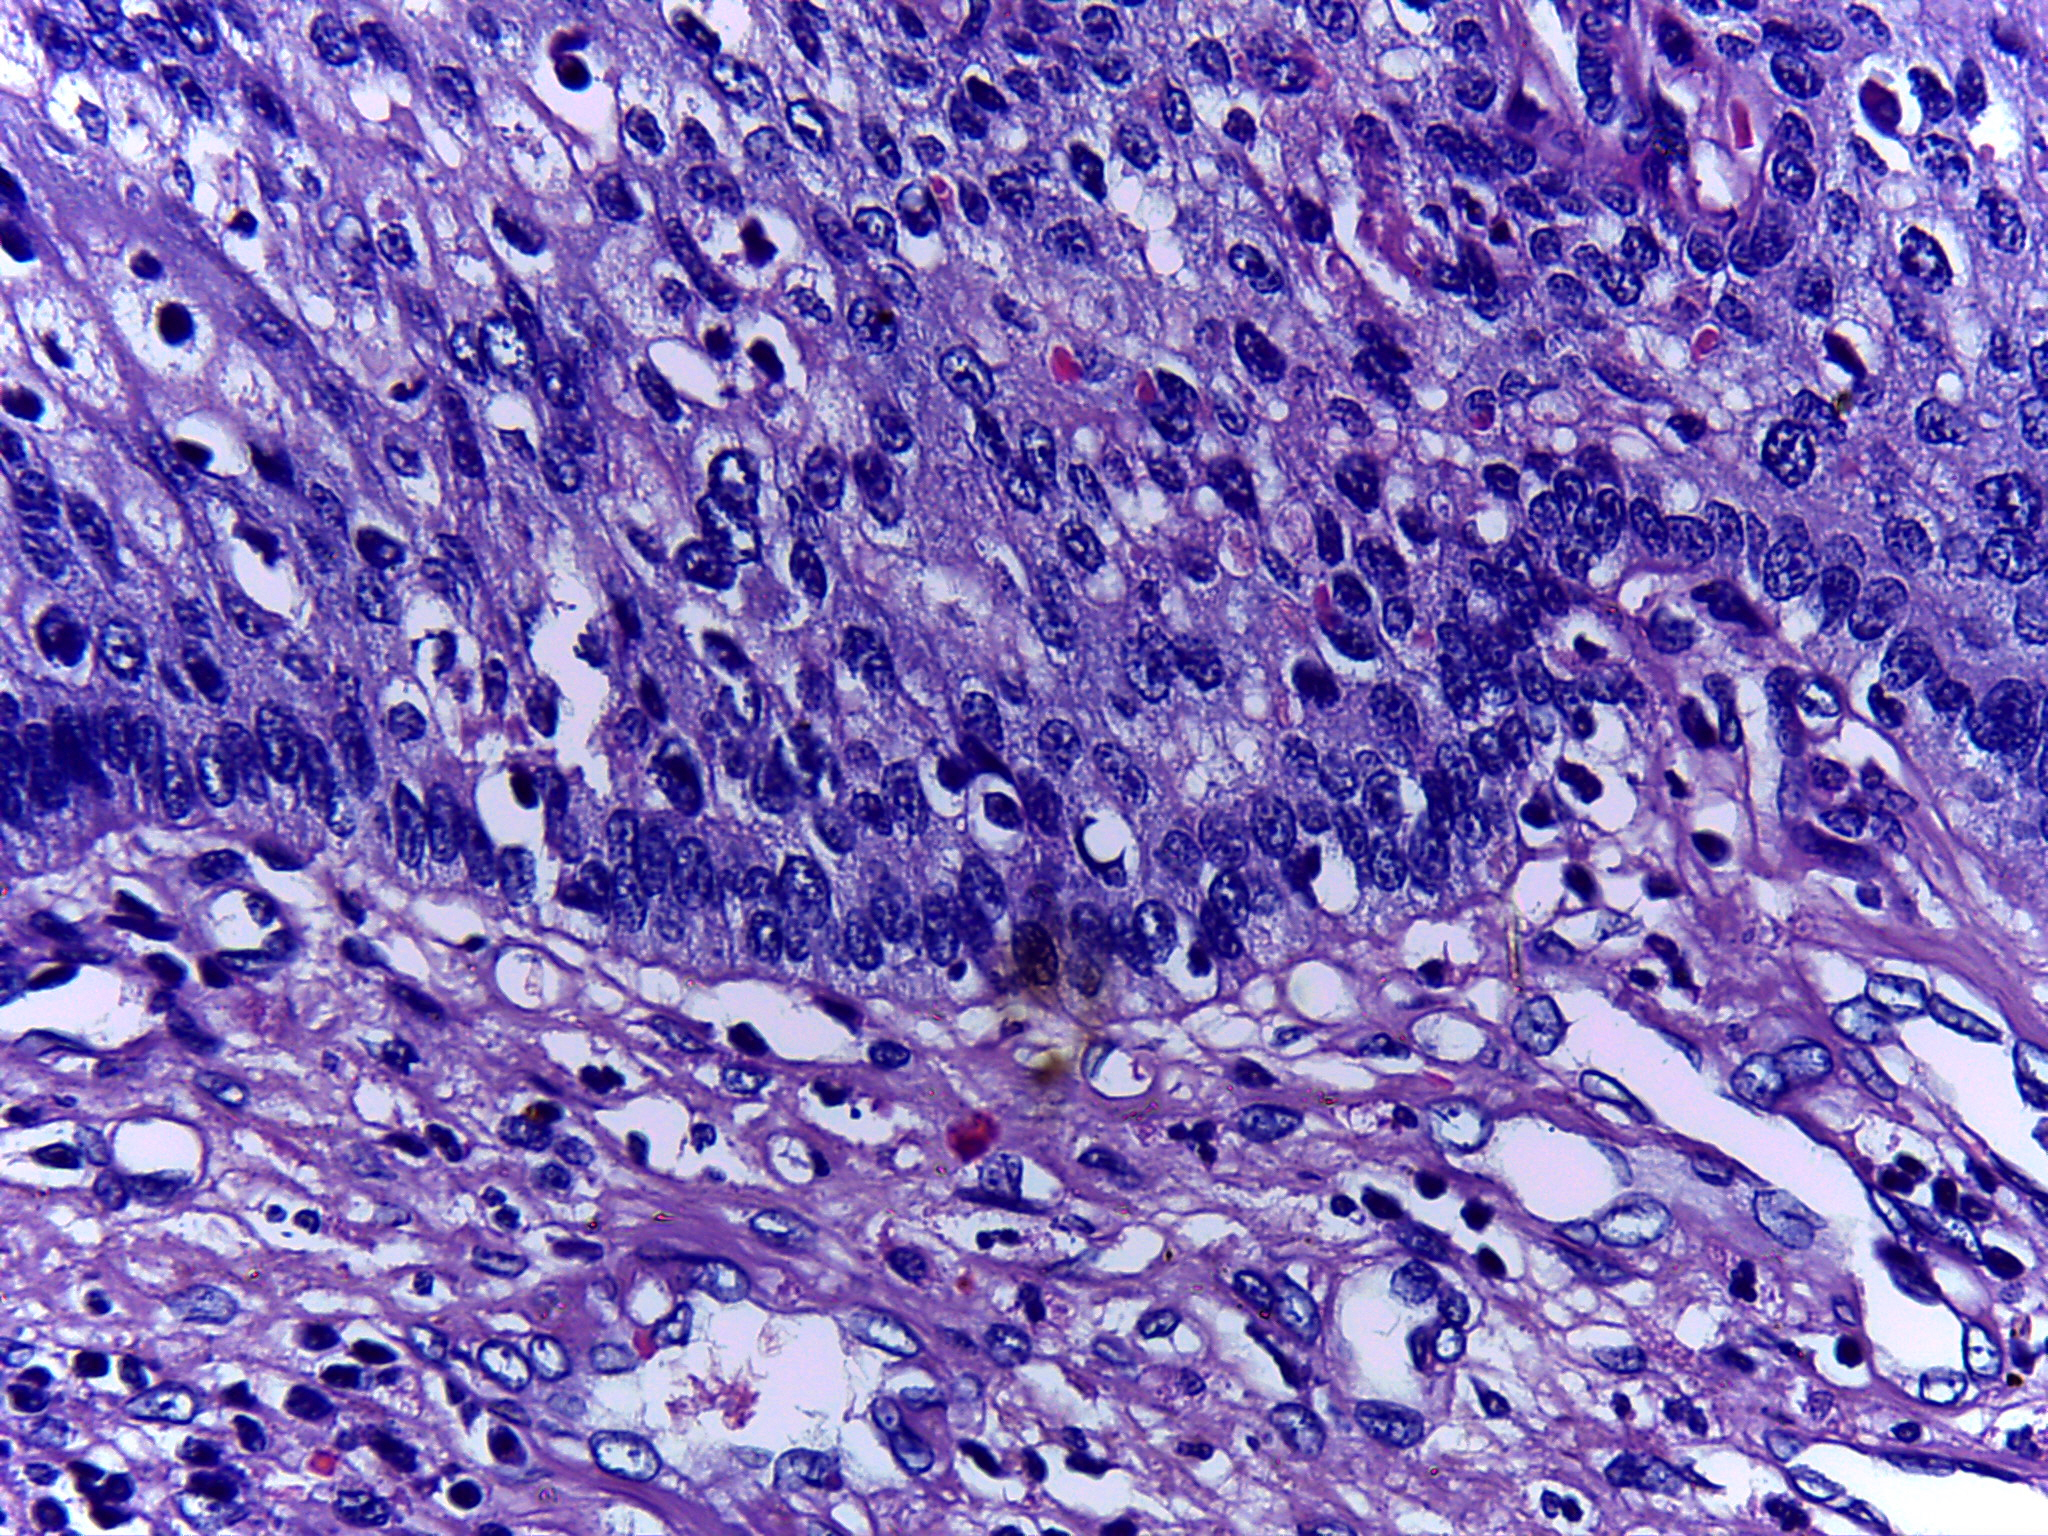
Diagnosis: Normal